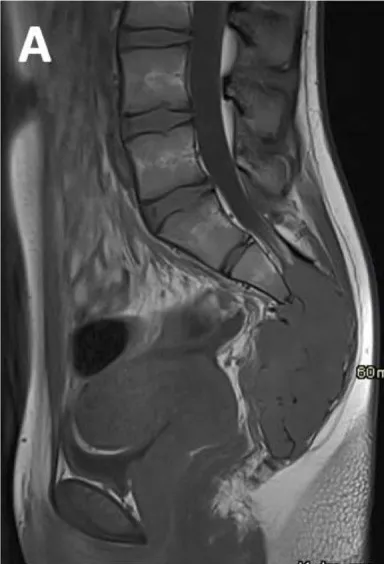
Midsagittal T1-WI.
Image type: radiology (mri)